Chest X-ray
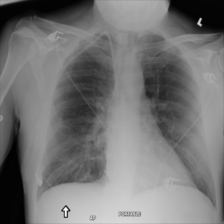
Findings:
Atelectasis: negative
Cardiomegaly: negative
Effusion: negative
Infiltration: negative
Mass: negative
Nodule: negative
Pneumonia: negative
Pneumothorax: negative
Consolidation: negative
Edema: positive
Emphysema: negative
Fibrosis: negative
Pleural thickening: negative
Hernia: negative